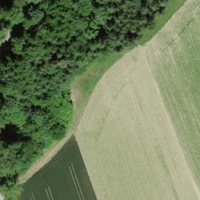
EUNIS habitat code: 52
Species observed at this site:
Pulmonaria obscura